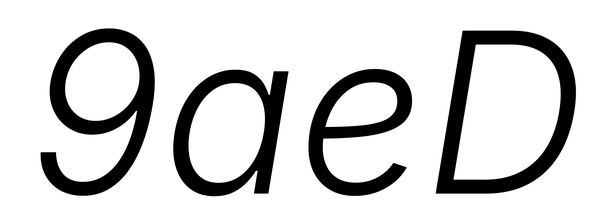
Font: Inter-Italic_Light_Italic